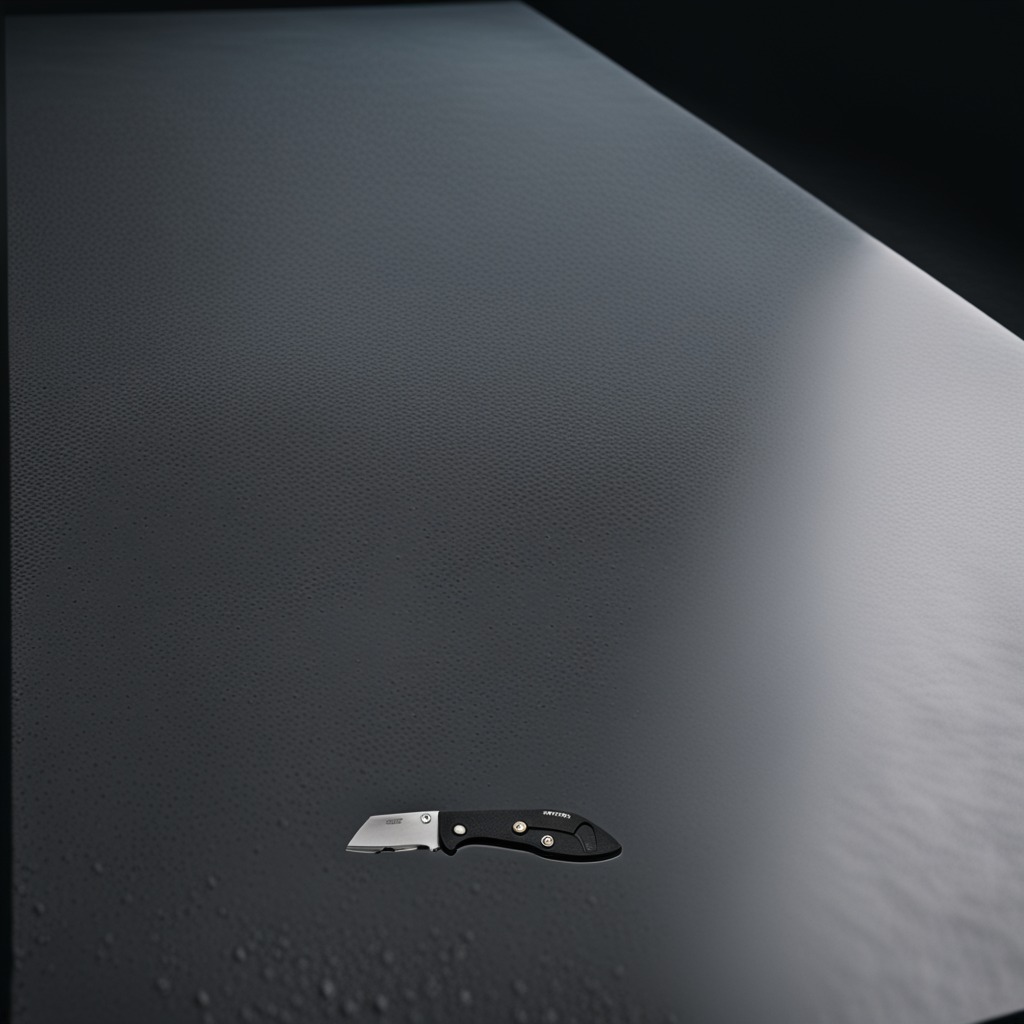
A utility knife lies on a clean granite table inside a workshop at night.